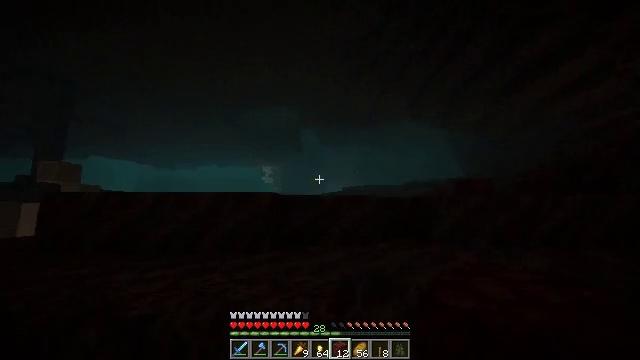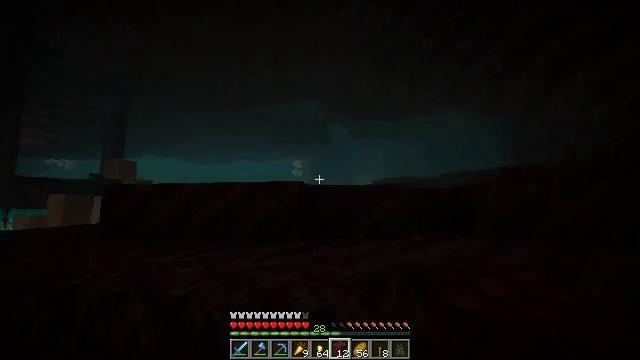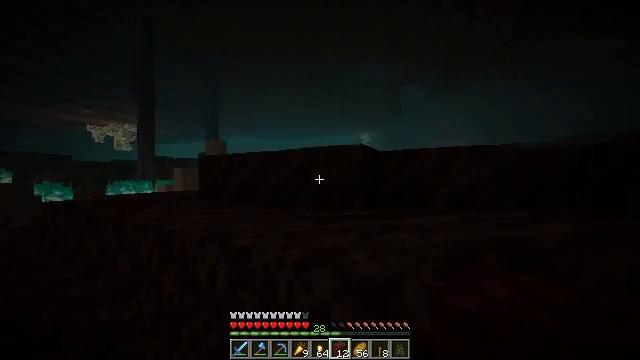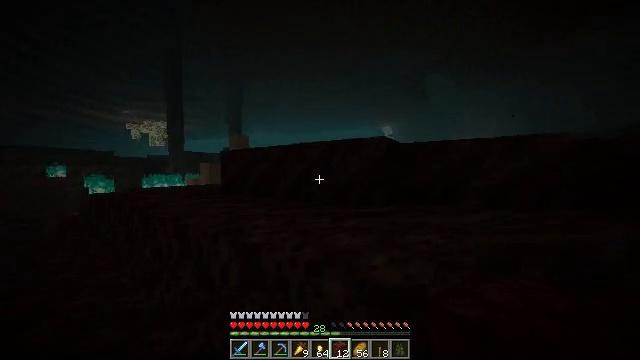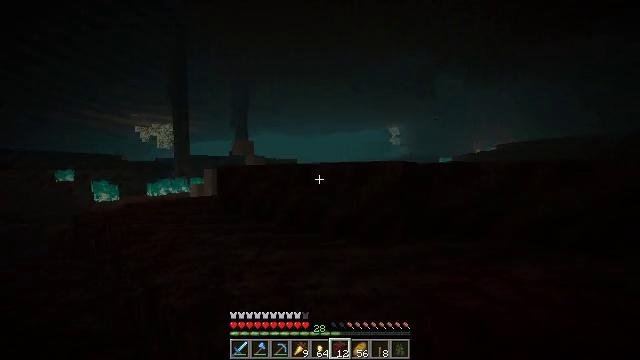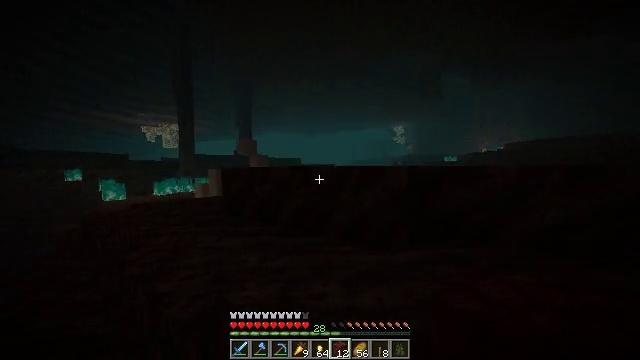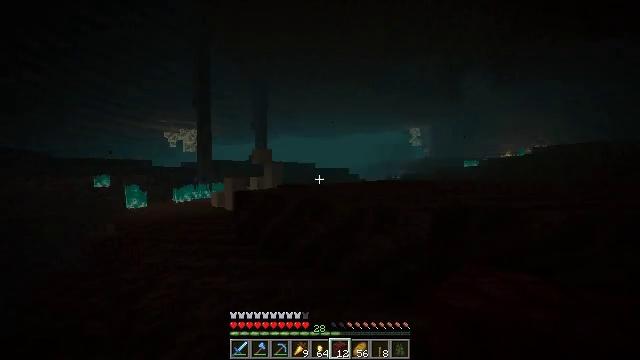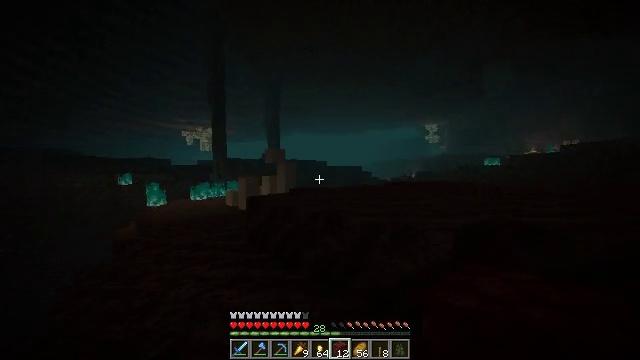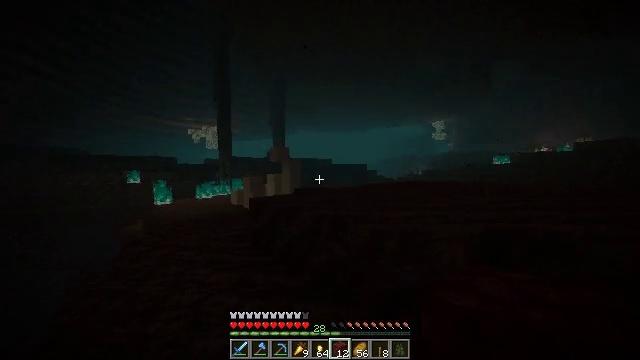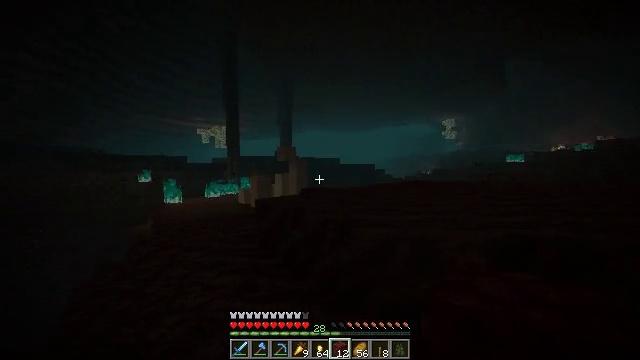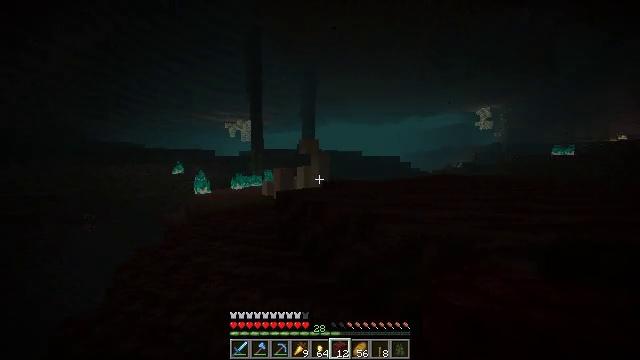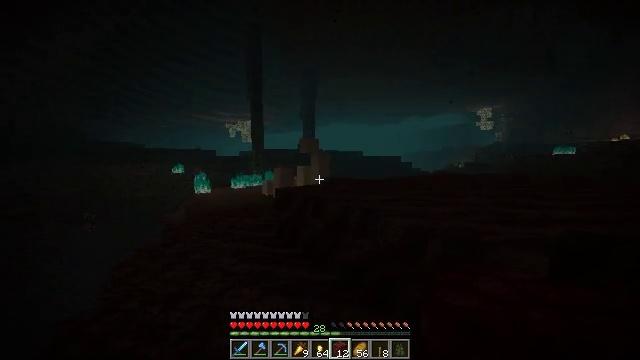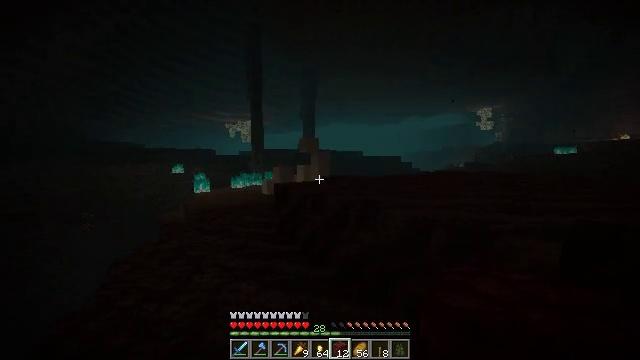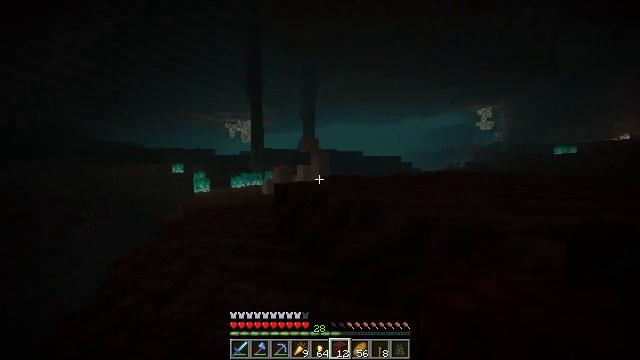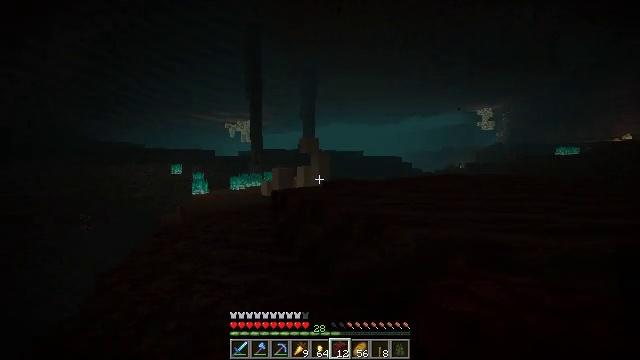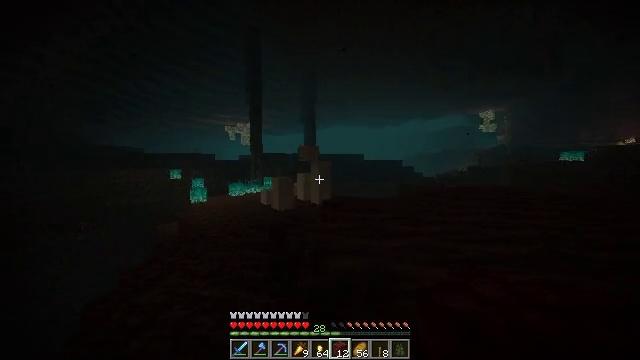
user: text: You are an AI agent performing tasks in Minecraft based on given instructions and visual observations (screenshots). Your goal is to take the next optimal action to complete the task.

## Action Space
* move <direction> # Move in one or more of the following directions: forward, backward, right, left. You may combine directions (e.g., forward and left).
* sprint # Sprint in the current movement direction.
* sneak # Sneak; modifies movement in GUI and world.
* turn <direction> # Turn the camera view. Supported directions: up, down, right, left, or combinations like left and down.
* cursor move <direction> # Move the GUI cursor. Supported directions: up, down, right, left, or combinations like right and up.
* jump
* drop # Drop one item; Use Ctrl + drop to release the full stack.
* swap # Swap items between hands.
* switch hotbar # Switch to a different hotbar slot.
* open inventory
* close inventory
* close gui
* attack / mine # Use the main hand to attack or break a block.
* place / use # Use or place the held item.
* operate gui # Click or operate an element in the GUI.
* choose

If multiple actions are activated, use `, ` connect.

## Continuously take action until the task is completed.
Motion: motion action
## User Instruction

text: Use a pickaxe to mine the bone block.
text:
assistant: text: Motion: move forward, sprint, turn left and down, jump
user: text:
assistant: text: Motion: move forward, sprint, turn left and down, jump
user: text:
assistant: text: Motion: move forward, sprint, turn left and down, jump
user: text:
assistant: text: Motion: move forward, sprint, turn left, jump
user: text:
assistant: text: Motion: move forward, sprint, turn left, jump
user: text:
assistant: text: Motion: move forward, sprint, turn left, jump
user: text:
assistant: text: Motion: move forward, sprint, turn left, jump
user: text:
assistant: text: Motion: move forward, sprint, turn left, jump
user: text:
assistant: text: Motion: move forward, sprint, turn left, jump
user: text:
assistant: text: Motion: move forward, sprint, turn left and down, jump
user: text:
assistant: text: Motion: move forward, sprint, jump
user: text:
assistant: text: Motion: move forward, sprint, jump
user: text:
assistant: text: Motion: move forward, sprint, jump
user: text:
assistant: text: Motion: move forward, sprint, jump
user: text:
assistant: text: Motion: move forward, sprint, jump
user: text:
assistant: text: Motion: move forward, sprint, turn left and up, jump
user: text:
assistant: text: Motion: move forward, sprint, jump
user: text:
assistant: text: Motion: move forward and move right, sprint, jump
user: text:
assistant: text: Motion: move forward and move right, sprint, jump
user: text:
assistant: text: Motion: move forward and move right, sprint, jump
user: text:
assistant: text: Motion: move forward and move right, sprint, jump
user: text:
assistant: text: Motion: move forward and move right, sprint, jump
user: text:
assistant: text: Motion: move forward and move right, sprint, jump
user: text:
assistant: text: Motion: move forward and move right, sprint, turn left and down, jump
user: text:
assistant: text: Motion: move forward and move right, sprint, turn left and down, jump
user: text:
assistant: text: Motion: move forward and move right, sprint, turn left and down, jump
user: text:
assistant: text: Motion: move forward and move right, sprint, turn left and down, jump
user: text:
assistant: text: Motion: move forward and move right, sprint, turn left and down, jump
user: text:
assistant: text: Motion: move forward, sprint, jump
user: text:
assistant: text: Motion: move forward, sprint, turn left and down, jump